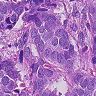
Metastatic tissue present: yes